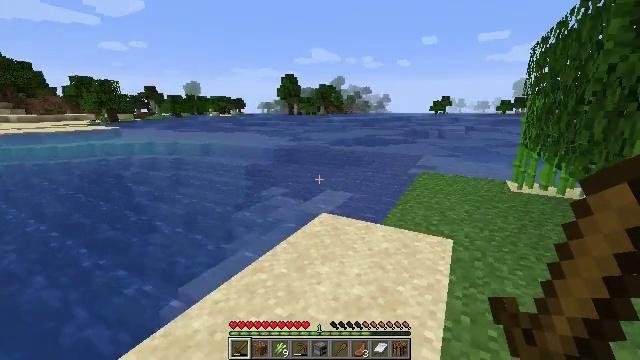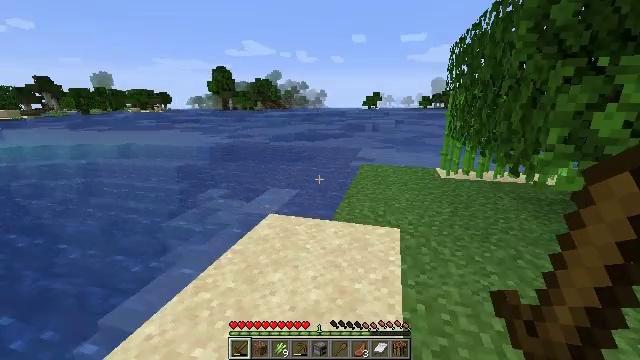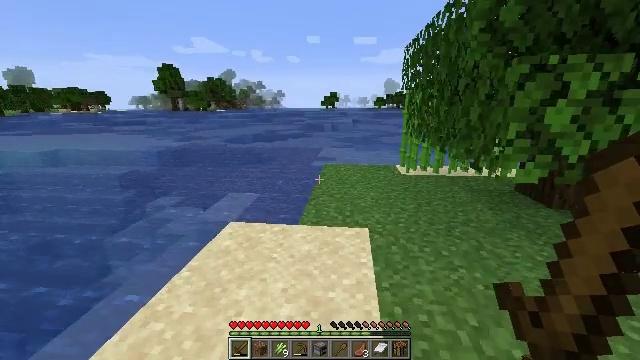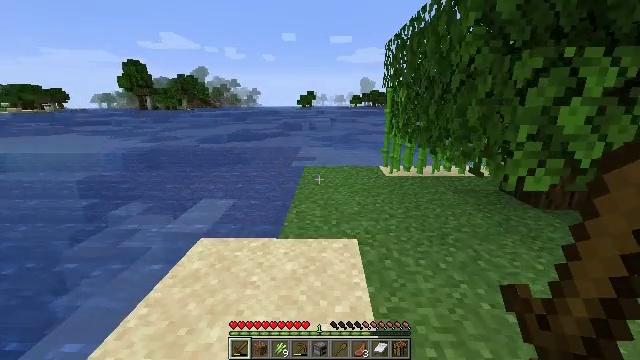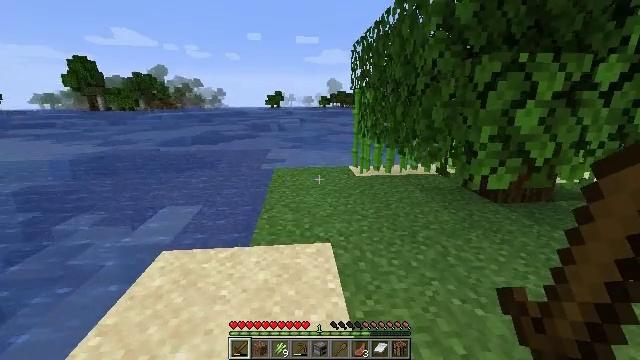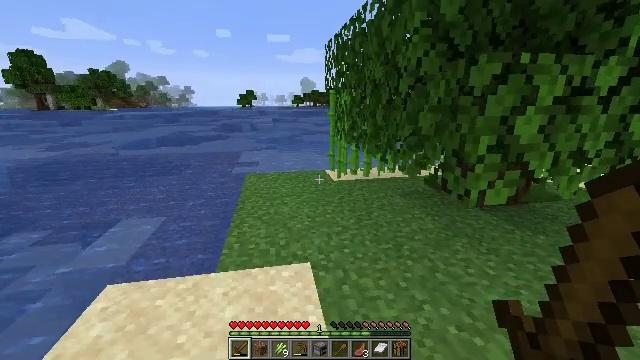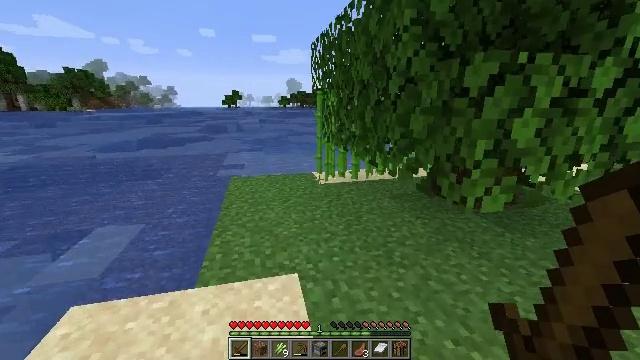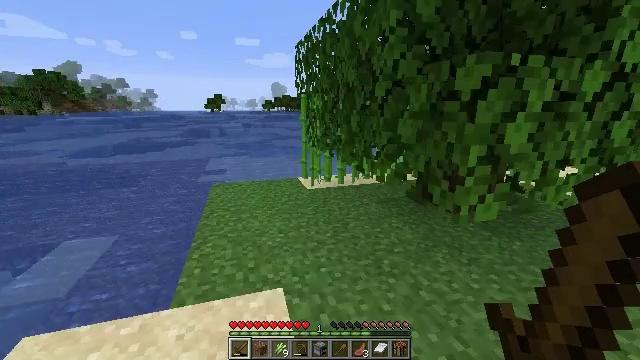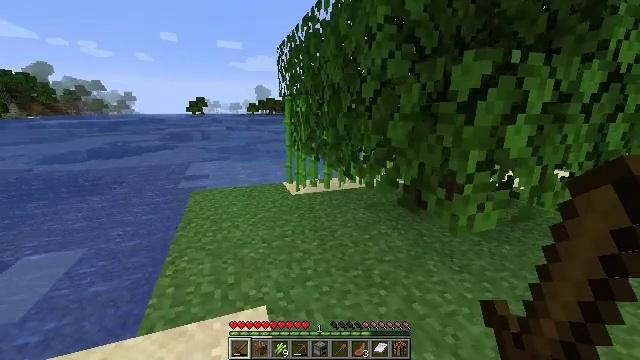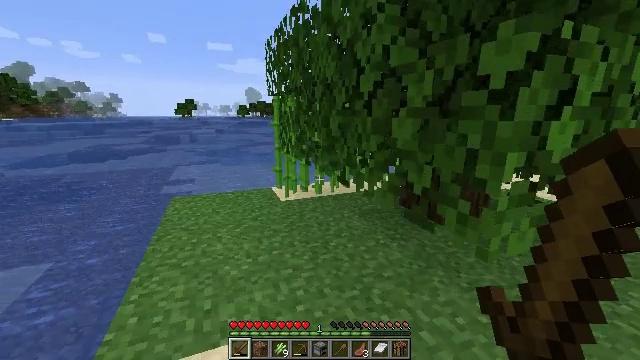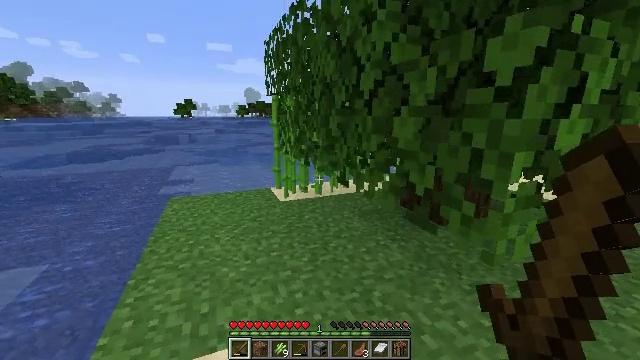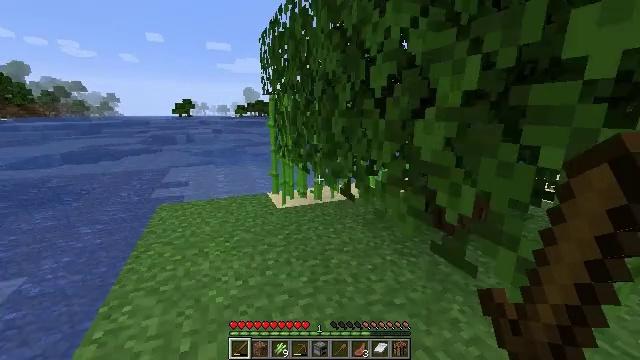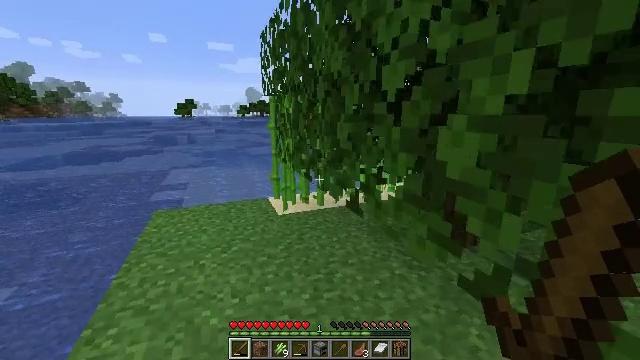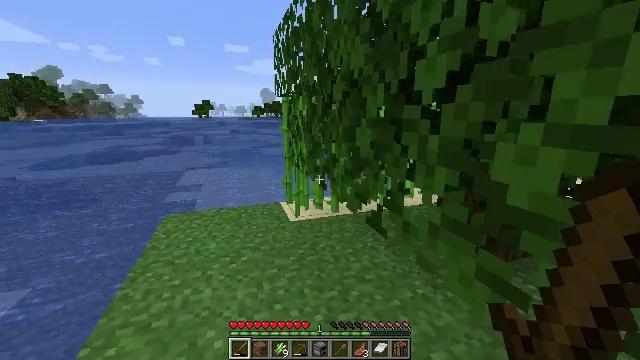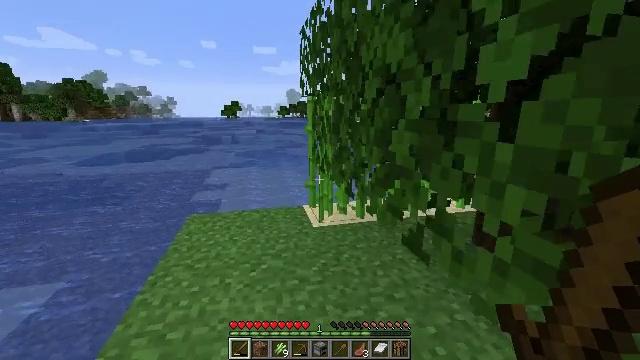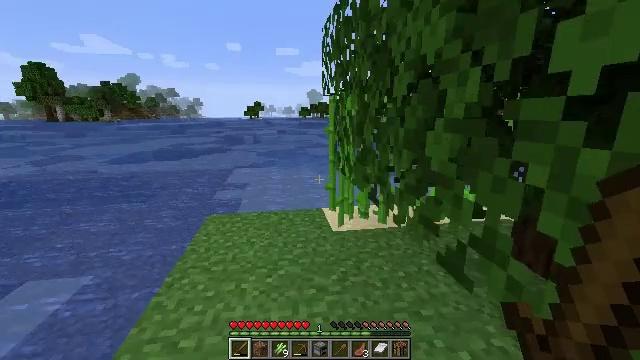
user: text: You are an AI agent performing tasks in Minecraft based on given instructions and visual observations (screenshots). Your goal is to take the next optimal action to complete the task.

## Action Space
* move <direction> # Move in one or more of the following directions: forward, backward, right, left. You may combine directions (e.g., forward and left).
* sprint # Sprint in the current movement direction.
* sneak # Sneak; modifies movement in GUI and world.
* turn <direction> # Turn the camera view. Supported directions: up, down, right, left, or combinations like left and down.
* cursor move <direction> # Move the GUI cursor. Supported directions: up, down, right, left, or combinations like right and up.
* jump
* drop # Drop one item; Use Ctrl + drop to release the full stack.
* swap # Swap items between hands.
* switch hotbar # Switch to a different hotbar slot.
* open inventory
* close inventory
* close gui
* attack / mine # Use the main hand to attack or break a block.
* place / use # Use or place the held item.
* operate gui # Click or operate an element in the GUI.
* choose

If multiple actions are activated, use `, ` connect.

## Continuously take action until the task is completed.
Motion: motion action
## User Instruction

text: Gather sugar cane for crafting.
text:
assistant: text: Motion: move forward, turn right and down
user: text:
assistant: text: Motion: move forward, turn right
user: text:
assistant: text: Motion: move forward, turn right
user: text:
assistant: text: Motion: move forward, turn right
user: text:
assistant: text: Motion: move forward, turn right
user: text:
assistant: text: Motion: move forward, turn right
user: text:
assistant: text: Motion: move forward, turn right
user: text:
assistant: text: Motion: move forward, turn right
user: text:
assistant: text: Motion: move forward, turn right
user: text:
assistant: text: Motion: move forward
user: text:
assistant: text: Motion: move forward
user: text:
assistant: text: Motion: move forward
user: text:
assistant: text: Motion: move forward, turn left
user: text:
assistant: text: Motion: move forward, turn left
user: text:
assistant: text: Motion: move forward, turn left
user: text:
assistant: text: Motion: move forward, turn left
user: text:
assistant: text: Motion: move forward
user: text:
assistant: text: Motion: move forward
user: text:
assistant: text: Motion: move forward
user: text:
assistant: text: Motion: move forward
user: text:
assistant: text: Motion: move forward
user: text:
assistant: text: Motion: move forward, turn right
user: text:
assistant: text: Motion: move forward, turn right
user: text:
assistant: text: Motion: move forward, turn right
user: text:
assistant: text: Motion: move forward
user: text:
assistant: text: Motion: move forward
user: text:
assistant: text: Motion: move forward
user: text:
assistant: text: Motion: move forward
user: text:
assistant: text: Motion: move forward, turn right
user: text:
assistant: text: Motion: move forward